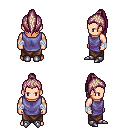
a pixel art fantasy rpg character, male body template, human, light skin, chain tabard jacket, robe skirt, white blonde long topknot hairstyle, white cloth bandages, metal boots, four views (front, back, left, right), 2x2 character sprite sheet, small pixel art, hard edges, no anti-aliasing